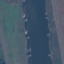
Label: River